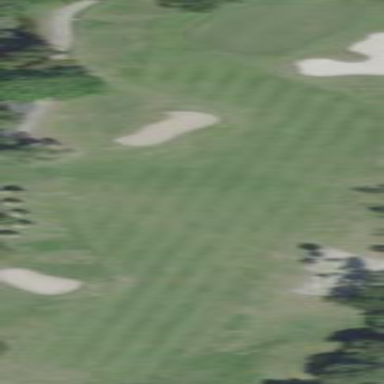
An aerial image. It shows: Grassy area designated as golf fairway.